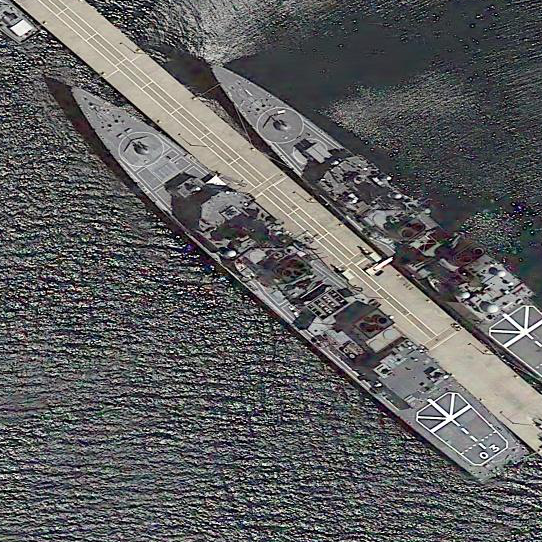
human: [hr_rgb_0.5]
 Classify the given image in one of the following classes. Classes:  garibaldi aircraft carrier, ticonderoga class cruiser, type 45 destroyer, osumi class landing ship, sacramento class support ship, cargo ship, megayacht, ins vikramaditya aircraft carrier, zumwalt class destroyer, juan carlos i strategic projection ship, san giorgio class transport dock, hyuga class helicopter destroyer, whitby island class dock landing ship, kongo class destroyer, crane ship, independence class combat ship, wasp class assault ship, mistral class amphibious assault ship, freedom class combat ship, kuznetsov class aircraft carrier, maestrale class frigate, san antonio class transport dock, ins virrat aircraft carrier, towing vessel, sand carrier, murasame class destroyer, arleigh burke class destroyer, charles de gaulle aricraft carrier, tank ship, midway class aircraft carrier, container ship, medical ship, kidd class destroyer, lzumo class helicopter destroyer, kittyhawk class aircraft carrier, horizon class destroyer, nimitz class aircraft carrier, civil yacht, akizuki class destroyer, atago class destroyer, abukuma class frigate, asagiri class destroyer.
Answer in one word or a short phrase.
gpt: Murasame class destroyer